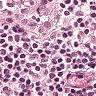
Metastatic tissue present: no